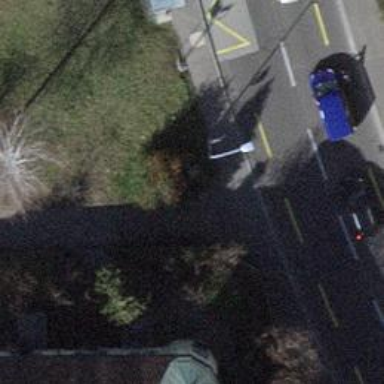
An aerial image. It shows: Unmarked crossing with traffic calming table.